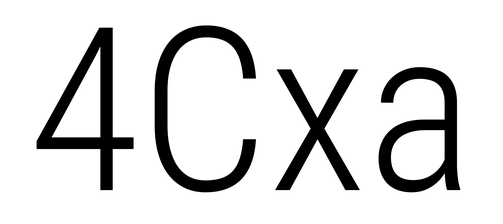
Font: Roboto_Condensed_Light